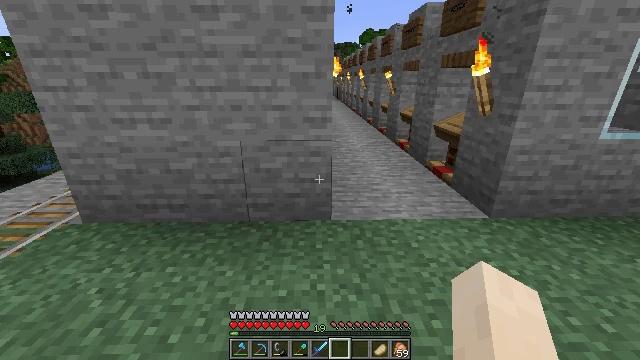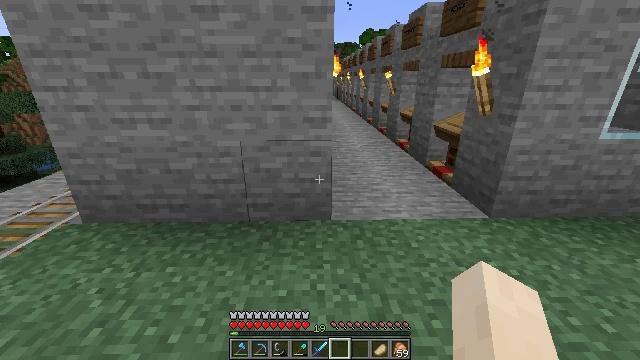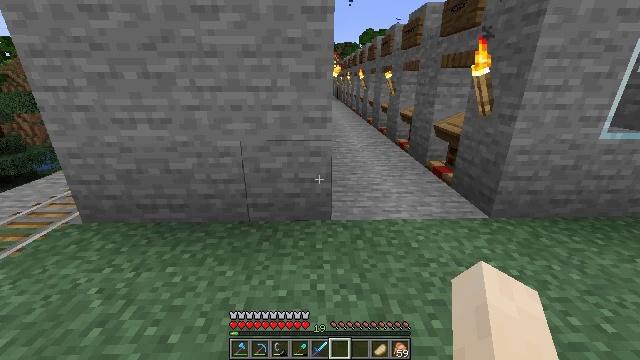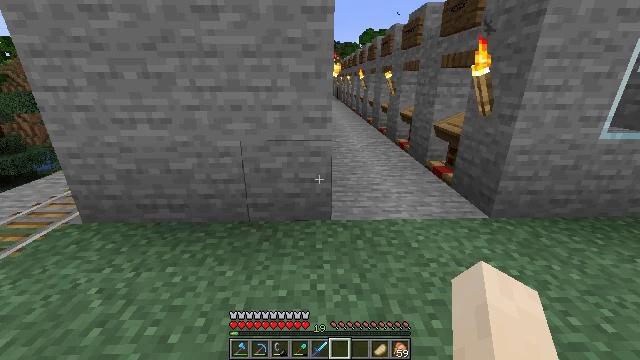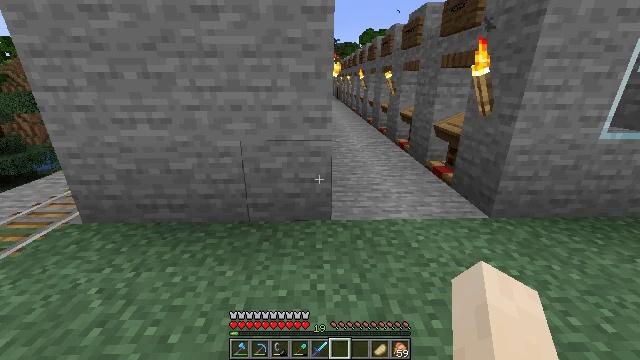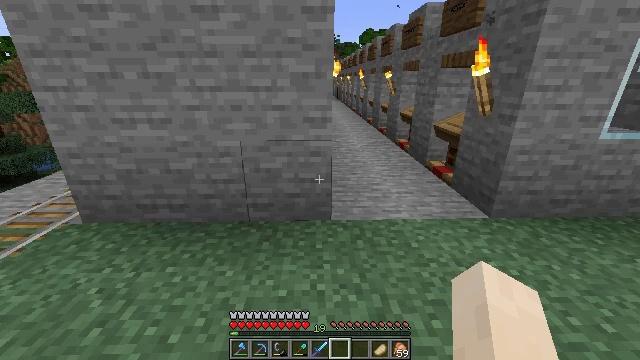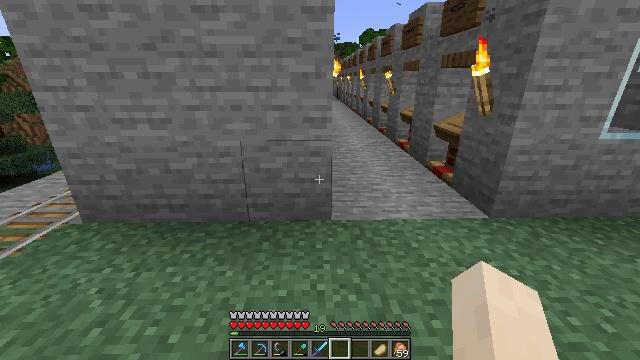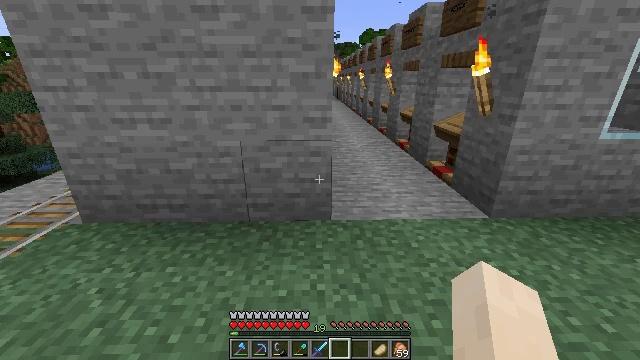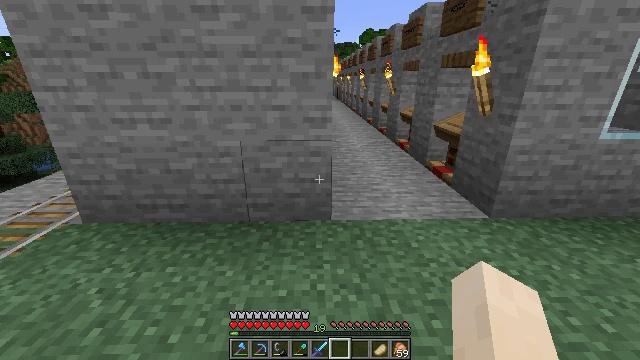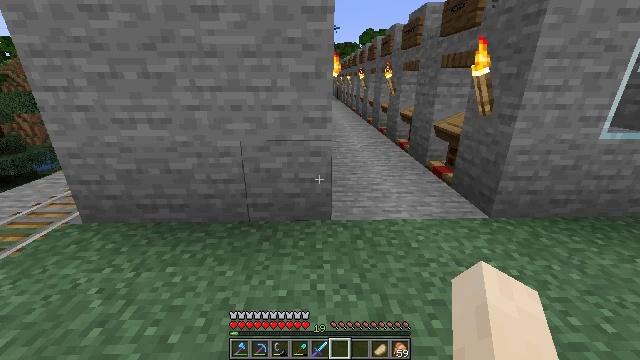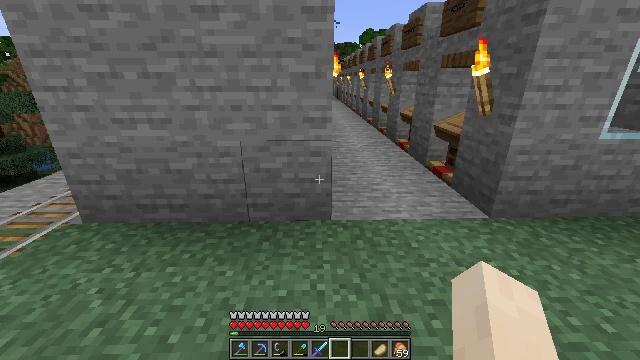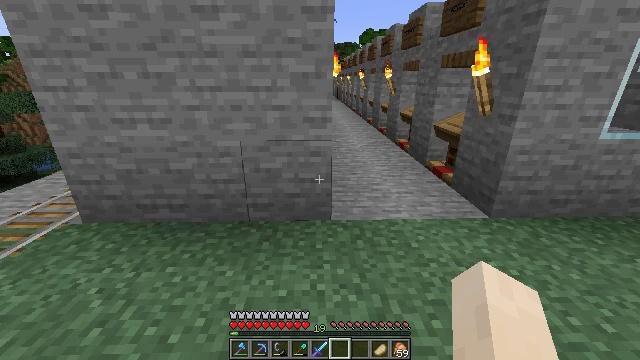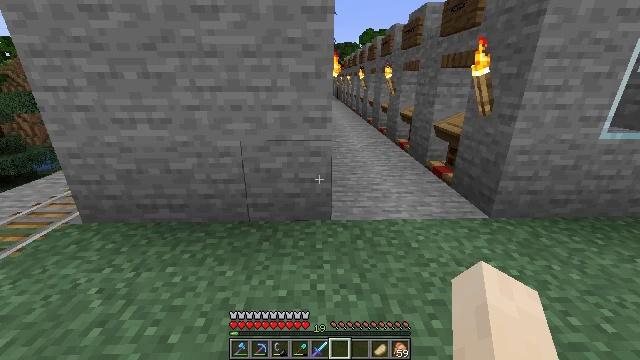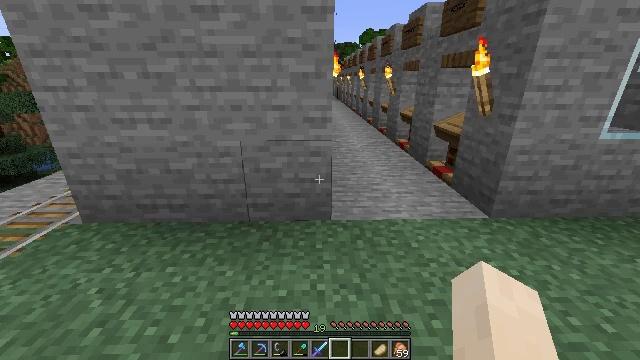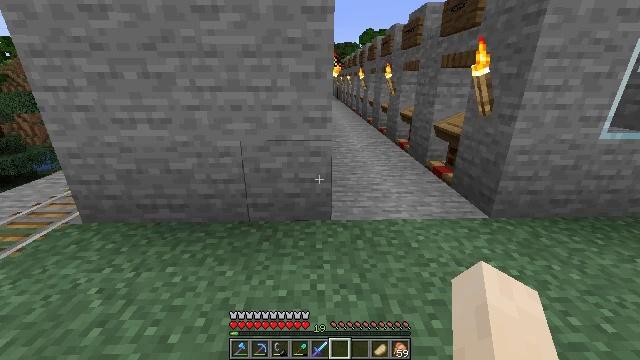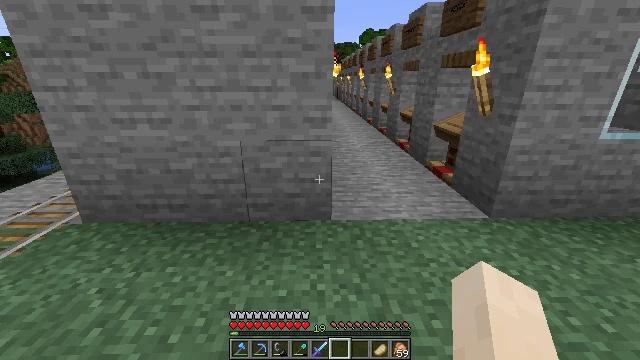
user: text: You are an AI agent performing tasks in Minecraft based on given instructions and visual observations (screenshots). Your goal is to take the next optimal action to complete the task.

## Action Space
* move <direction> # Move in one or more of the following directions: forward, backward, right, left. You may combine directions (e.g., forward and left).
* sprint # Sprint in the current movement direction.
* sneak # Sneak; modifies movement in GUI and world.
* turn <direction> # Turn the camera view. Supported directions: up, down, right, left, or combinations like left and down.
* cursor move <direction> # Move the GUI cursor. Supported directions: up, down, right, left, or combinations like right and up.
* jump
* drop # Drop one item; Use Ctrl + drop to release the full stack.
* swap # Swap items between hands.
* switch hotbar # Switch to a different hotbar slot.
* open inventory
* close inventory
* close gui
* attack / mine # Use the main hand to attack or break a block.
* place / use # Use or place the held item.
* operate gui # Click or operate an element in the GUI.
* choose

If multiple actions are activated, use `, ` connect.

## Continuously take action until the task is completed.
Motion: motion action
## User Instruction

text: Use the crafting table to craft a smooth stone slab.
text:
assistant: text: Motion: no_op
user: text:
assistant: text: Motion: no_op
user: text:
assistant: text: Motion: no_op
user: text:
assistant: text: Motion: no_op
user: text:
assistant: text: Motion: no_op
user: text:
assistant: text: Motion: no_op
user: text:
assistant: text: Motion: no_op
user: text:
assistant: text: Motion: no_op
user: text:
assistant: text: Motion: no_op
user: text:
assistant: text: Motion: no_op
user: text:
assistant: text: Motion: no_op
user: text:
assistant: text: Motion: no_op
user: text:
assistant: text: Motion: no_op
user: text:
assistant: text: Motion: no_op
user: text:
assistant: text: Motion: no_op
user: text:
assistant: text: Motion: no_op
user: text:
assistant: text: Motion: no_op
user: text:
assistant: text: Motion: no_op
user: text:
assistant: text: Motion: no_op
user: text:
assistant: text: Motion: no_op
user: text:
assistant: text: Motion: no_op
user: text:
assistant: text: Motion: no_op
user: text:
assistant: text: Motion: no_op
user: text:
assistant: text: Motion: no_op
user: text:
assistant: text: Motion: no_op
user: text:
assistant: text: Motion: no_op
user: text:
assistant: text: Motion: no_op
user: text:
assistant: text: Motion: no_op
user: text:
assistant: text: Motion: no_op
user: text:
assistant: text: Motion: no_op